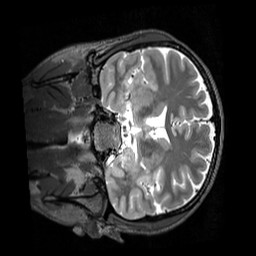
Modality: T2w
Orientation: coronal
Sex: male
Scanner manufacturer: siemens
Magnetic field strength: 3 T
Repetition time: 3.2 s
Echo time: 0.409 s